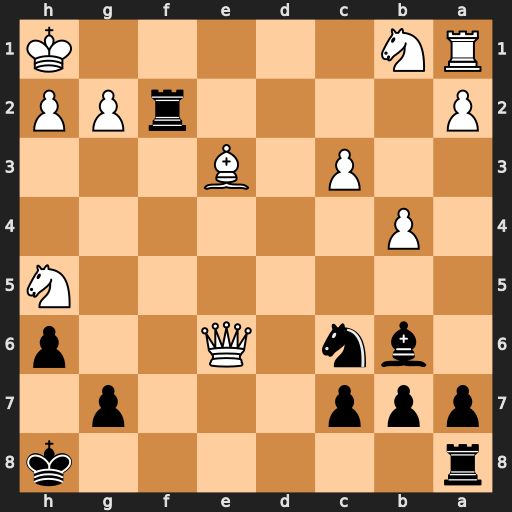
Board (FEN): r6k/ppp3p1/1bn1Q2p/7N/1P6/2P1B3/P4rPP/RN5K
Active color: b
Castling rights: -
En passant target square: -
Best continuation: Rf1+ Bg1 Rxg1#